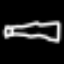
Label: bed